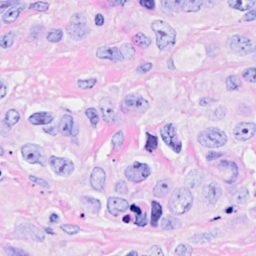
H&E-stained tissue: Breast